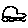
Label: car